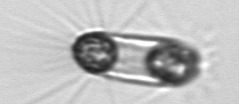
Label: Corethron_hystrix